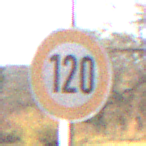
Verkehrszeichen: Geschwindigkeit120
Umgebung: Outdoor, Nature
Tageszeit: SunriseSunset
Wetter: Clear
Licht: Natural
Jahreszeit: NotSpecified
Kontrast: HighContrast